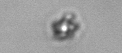
Label: detritus